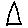
Label: triangle